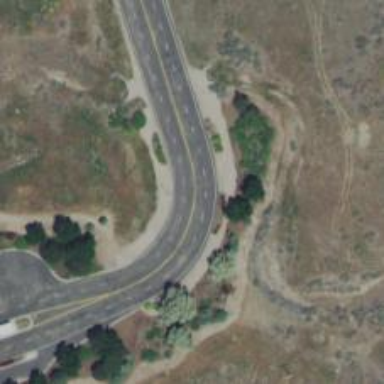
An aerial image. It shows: Unclassified road with asphalt surface.